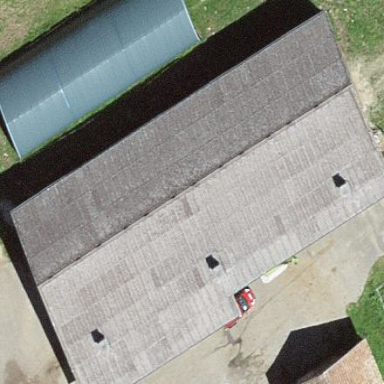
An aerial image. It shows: Rural barn.